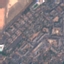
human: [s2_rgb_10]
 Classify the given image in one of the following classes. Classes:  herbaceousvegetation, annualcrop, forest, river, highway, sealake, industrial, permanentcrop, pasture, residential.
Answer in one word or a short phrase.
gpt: Residential